Question: '<td>''query_post()'
I spent sometime using the 'query_post()' in WordPress to create this :

I made a drastic mistake and this is the snippet:
<URL>
this gives me the recent posts of a called using the 'offset' in the 'query_post()'
in this way:
'''
<?php
$args = array( 'posts_per_page' => 1, 'order'=> 'DESC','category' => 'watch', 'orderby' => 'post_date','offset' => 0 );
$postslist = get_posts( $args );
foreach ($postslist as $post) : setup_postdata($post); ?>
<td class="leftBoxes">
<div class="imgMargin"> <?php the_post_thumbnail(); ?> </div>
<br>
<div class="boxScrollsBlogsView">
<h2><?php the_title(); ?> </h2>
<P>
<?php the_excerpt(); ?>
</P>
<h3><a href="<?php the_permalink(); ?>"> ReadMore</a></h3>
</div>
</td>
<?php endforeach; ?>
'''
After I wanted to go forward, I realized that I can't do in the way I wrote th code!
I have looked at this <URL> on wordpress website, but I can't understand how he is doing it honestly!
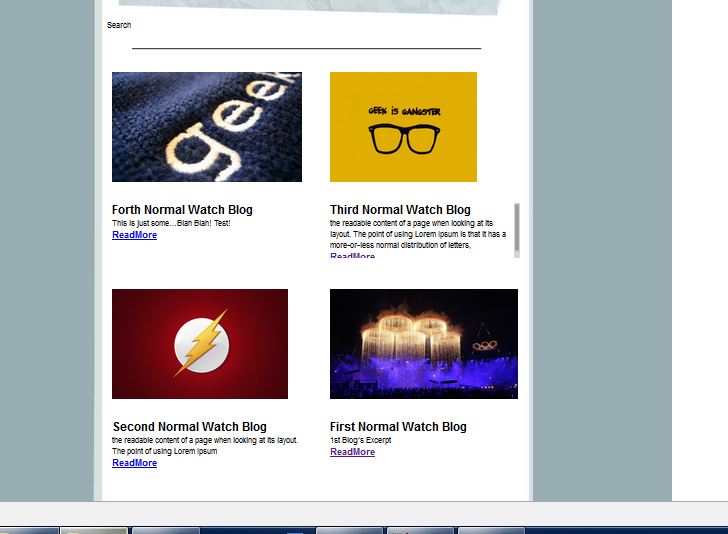
Answer: Just deleted the the right box and I changed the code to look like this
'''
<?php
$args = array( 'posts_per_page' => 4, 'order'=> 'DESC','category' => 'watch', 'orderby' => 'post_date','offset' => 0 );
$postslist = get_posts( $args );
foreach ($postslist as $post) : setup_postdata($post); ?>
<td class="leftBoxes">
<div class="imgMargin"> <?php the_post_thumbnail(); ?> </div>
<br>
<div class="boxScrollsBlogsView">
<h2><?php the_title(); ?> </h2>
<P>
<?php the_excerpt(); ?>
</P>
<h3><a href="<?php the_permalink(); ?>"> ReadMore</a></h3>
</div>
</td>
<?php endforeach; ?>
'''
and it creates one TD after another eventually it goes to the new line for making rows